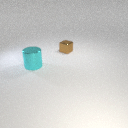
small brown metal cube behind large cyan metal cylinder